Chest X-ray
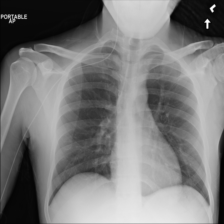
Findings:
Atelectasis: negative
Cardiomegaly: negative
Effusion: negative
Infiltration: negative
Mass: negative
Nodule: negative
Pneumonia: negative
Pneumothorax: negative
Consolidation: negative
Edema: negative
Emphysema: negative
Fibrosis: negative
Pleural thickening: negative
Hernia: negative